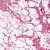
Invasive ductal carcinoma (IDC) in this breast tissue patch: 0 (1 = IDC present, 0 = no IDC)